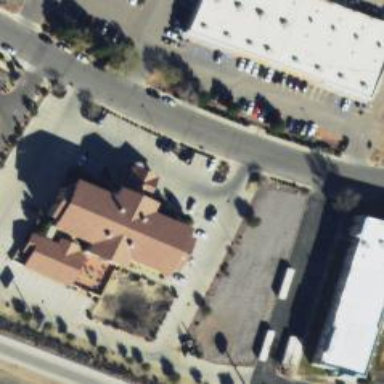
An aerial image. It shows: Hotel building.